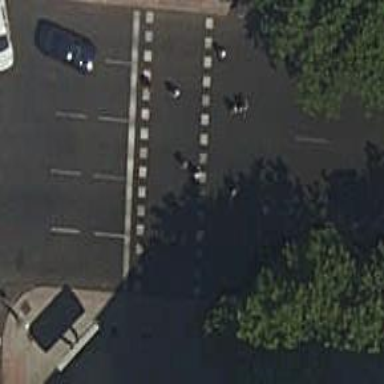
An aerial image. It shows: Crossing with traffic signals.